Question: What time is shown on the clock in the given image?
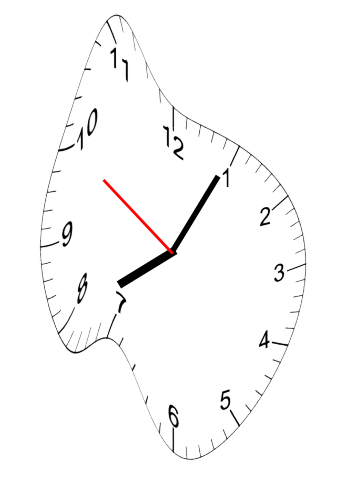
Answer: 08:04:50